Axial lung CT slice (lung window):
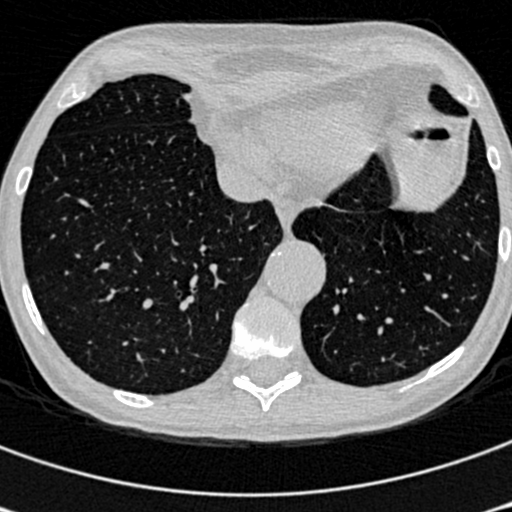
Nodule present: no